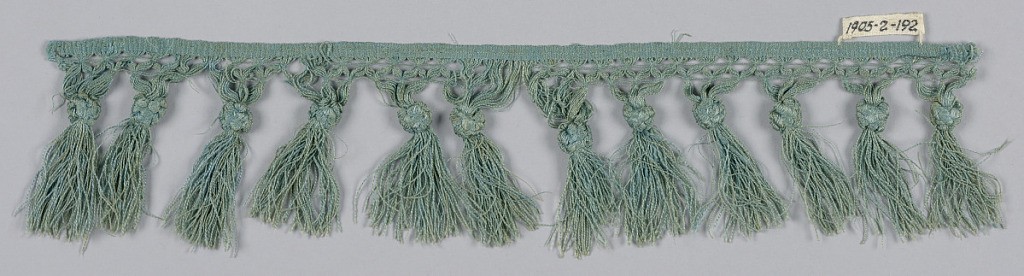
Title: Fringe
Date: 18th century
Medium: silk Technique: plain weave
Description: Blue fringe with a trellis band and tied skirt threads that form tassels.